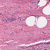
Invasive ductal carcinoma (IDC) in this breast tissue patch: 0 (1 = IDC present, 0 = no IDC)